Question: I ran a pca on a set of 45000 genes on 5 different samples, and when I perform a biplot, all I see is a mass of text (responding to the observation names), and cannot see the location of my samples. Is there a way to plot the location of the samples only, and not the observation, in a biplot?
Using built in data from R
'''
usa <- USArrests
pca1 <- prcomp(usa)
biplot(pca1)
'''

This generates a biplot where all the states (observation names) overlap the variables (my different samples) rape, etc. Is it possible to plot only the variables (samples), and not the states (observation names)?
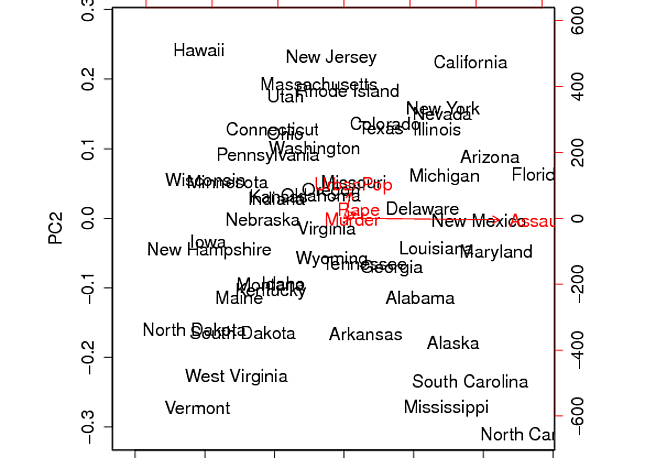
Answer: 'biplot.default' uses 'text' to write the categorical variable name of the observation. As it doesn't use points you need to modify the source if you only want the points (and not the labels) to be plotted.
However, you could "hack" it by doing something like:
'''
biplot(pca1, xlabs = rep(".", nrow(usa)))
'''

I hope this is what you're looking for!
If this is not satisfactory, you can modify the source given when running 'stats:::biplot.default' to use points.